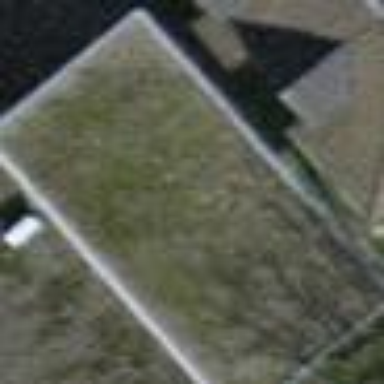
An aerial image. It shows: View of roof of building.